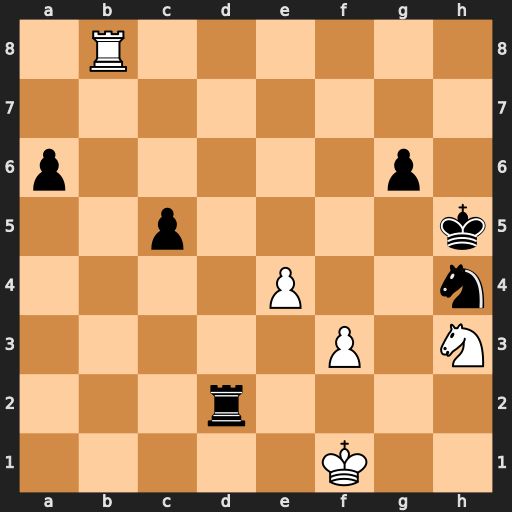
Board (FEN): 1R6/8/p5p1/2p4k/4P2n/5P1N/3r4/5K2
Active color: w
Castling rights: -
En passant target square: -
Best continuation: Rh8#